Question: So, I have a program that draws Path2D circles onto JPanel. What I am trying to do is resize the circle when the user clicks and drags the bottom right of the circle. So, what I want is to detect when they are on the . Basically, I need to figure out how to do something like this:

I know how to do this with rectangles using getBounds() but when you use getBounds() on a circle, it will return the square around the circle and not the bounds of the actual circle. Any ideas on how I can get this to work? Thanks!
Here is a shortened, runnable version of my program:
'''
import java.awt.BasicStroke;
import java.awt.Color;
import java.awt.Graphics;
import java.awt.Graphics2D;
import java.awt.Panel;
import java.awt.Rectangle;
import java.awt.event.MouseAdapter;
import java.awt.event.MouseEvent;
import java.awt.geom.Ellipse2D;
import java.awt.geom.Path2D;
import java.util.ArrayList;
import java.util.List;
import javax.swing.JFrame;
import javax.swing.JPanel;
public class Editor {
public static void main(String[] args) {
JFrame frame = new UMLWindow();
frame.setDefaultCloseOperation(JFrame.EXIT_ON_CLOSE);
frame.setBounds(30, 30, 1000, 700);
frame.getContentPane().setBackground(Color.white);
frame.setVisible(true);
frame.setLocationRelativeTo(null);
frame.setVisible(true);
}
}
class UMLWindow extends JFrame {
Shapes shapeList = new Shapes();
Panel panel;
private static final long serialVersionUID = 1L;
public UMLWindow() {
addMenus();
panel = new Panel();
}
public void addMenus() {
getContentPane().add(shapeList);
setSize(300, 200);
setLocationRelativeTo(null);
setDefaultCloseOperation(EXIT_ON_CLOSE);
shapeList.addCircle(100, 100);
}
}
// Shapes class, used to draw the shapes on the panel
// as well as implements the MouseListener for dragging
class Shapes extends JPanel {
private static final long serialVersionUID = 1L;
private List<Path2D> shapes = new ArrayList<Path2D>();
int currentIndex;
public Shapes() {
MyMouseAdapter myMouseAdapter = new MyMouseAdapter();
addMouseListener(myMouseAdapter);
addMouseMotionListener(myMouseAdapter);
}
public void addCircle(int width, int height) {
Path2D circ = new Path2D.Double();
circ.append(new Ellipse2D.Double(442, 269, width, height), true);
shapes.add(circ);
repaint();
}
@Override
protected void paintComponent(Graphics g) {
super.paintComponent(g);
Graphics2D g2 = (Graphics2D) g;
g2.setStroke(new BasicStroke(2));
for (Path2D shape : shapes) {
g2.draw(shape);
}
}
class MyMouseAdapter extends MouseAdapter {
@Override
public void mousePressed(MouseEvent e) {
}
@Override
public void mouseDragged(MouseEvent e) {
}
@Override
public void mouseReleased(MouseEvent e) {
}
}
}
'''
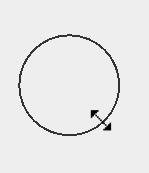
Answer: You'll want to brush up your trig (or google search like I did ;)). The basic concept is "relatively" easy, but I created a nice method to all the work for me...
This method...
'''
public Point2D getPointOnEdge(float angel, Rectangle bounds) {
float radius = Math.max(bounds.width, bounds.height) / 2;
float x = radius;
float y = radius;
double rads = Math.toRadians((angel + 90));
// Calculate the outter point of the line
float xPosy = (float) (x + Math.cos(rads) * radius);
float yPosy = (float) (y + Math.sin(rads) * radius);
return new Point2D.Float(xPosy + bounds.x, yPosy + bounds.y);
}
'''
Will calculate the x/y point that a given angle will appear on a circle, remember, this will ONLY work for circles!
I then use another method...
'''
public Rectangle2D getActiveBounds(float angel, Rectangle bounds) {
Point2D p = getPointOnEdge(angel, bounds);
return new Rectangle2D.Double(p.getX() - 4, p.getY() - 4, 8, 8);
}
'''
To calculate the "mouse zone" in which I would consider to be the bottom/right area, cause a single pixel is hard to find and simply use 'Rectangle#contains', passing it the current mouse location...

'''
import java.awt.BasicStroke;
import java.awt.Color;
import java.awt.EventQueue;
import java.awt.Graphics;
import java.awt.Graphics2D;
import java.awt.Panel;
import java.awt.Point;
import java.awt.Rectangle;
import java.awt.event.MouseAdapter;
import java.awt.event.MouseEvent;
import java.awt.geom.Ellipse2D;
import java.awt.geom.Path2D;
import java.awt.geom.Point2D;
import java.awt.geom.Rectangle2D;
import java.util.ArrayList;
import java.util.List;
import javax.swing.JFrame;
import static javax.swing.JFrame.EXIT_ON_CLOSE;
import javax.swing.JPanel;
import javax.swing.UIManager;
import javax.swing.UnsupportedLookAndFeelException;
public class Editor {
public static void main(String[] args) {
new Editor();
}
public Editor() {
EventQueue.invokeLater(new Runnable() {
@Override
public void run() {
try {
UIManager.setLookAndFeel(UIManager.getSystemLookAndFeelClassName());
} catch (ClassNotFoundException | InstantiationException | IllegalAccessException | UnsupportedLookAndFeelException ex) {
ex.printStackTrace();
}
JFrame frame = new UMLWindow();
frame.setDefaultCloseOperation(JFrame.EXIT_ON_CLOSE);
frame.setBounds(30, 30, 1000, 700);
frame.getContentPane().setBackground(Color.white);
frame.setVisible(true);
frame.setLocationRelativeTo(null);
frame.setVisible(true);
}
});
}
public static class UMLWindow extends JFrame {
Shapes shapeList = new Shapes();
Panel panel;
private static final long serialVersionUID = 1L;
public UMLWindow() {
addMenus();
panel = new Panel();
}
public void addMenus() {
getContentPane().add(shapeList);
setSize(300, 200);
setLocationRelativeTo(null);
setDefaultCloseOperation(EXIT_ON_CLOSE);
shapeList.addCircle(100, 100);
}
}
// Shapes class, used to draw the shapes on the panel
// as well as implements the MouseListener for dragging
public static class Shapes extends JPanel {
private static final long serialVersionUID = 1L;
private List<Path2D> shapes = new ArrayList<Path2D>();
int currentIndex;
private Point mousePoint;
public Shapes() {
MyMouseAdapter myMouseAdapter = new MyMouseAdapter();
addMouseListener(myMouseAdapter);
addMouseMotionListener(myMouseAdapter);
}
public void addCircle(int width, int height) {
Path2D circ = new Path2D.Double();
circ.append(new Ellipse2D.Double(442, 269, width, height), true);
shapes.add(circ);
repaint();
}
@Override
protected void paintComponent(Graphics g) {
super.paintComponent(g);
Graphics2D g2 = (Graphics2D) g;
g2.setStroke(new BasicStroke(2));
for (Path2D shape : shapes) {
g2.setColor(Color.BLACK);
g2.draw(shape);
g2.setColor(Color.RED);
Rectangle2D bottomRight = getActiveBounds(-45, shape.getBounds());
g2.draw(bottomRight);
if (mousePoint != null) {
if (bottomRight.contains(mousePoint)) {
g2.fill(bottomRight);
}
}
}
}
public Rectangle2D getActiveBounds(float angel, Rectangle bounds) {
Point2D p = getPointOnEdge(angel, bounds);
return new Rectangle2D.Double(p.getX() - 4, p.getY() - 4, 8, 8);
}
public Point2D getPointOnEdge(float angel, Rectangle bounds) {
float radius = Math.max(bounds.width, bounds.height) / 2;
float x = radius;
float y = radius;
double rads = Math.toRadians((angel + 90));
// Calculate the outter point of the line
float xPosy = (float) (x + Math.cos(rads) * radius);
float yPosy = (float) (y + Math.sin(rads) * radius);
return new Point2D.Float(xPosy + bounds.x, yPosy + bounds.y);
}
class MyMouseAdapter extends MouseAdapter {
@Override
public void mouseMoved(MouseEvent e) {
mousePoint = e.getPoint();
repaint();
}
}
}
}
'''
This example does all the work within the paint method, because I wanted to see the "area of effect", you can easily use the same logic to change the mouse cursor within the 'MouseMoitionListener'